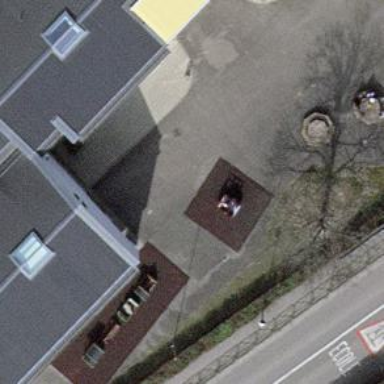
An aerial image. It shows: Playground with playhouse.